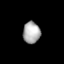
Tissue: lung
Cell type: Endothelial cells
Senescence score: 0.5716
Nuclear area (px): 364
Mean DAPI intensity: 173.286